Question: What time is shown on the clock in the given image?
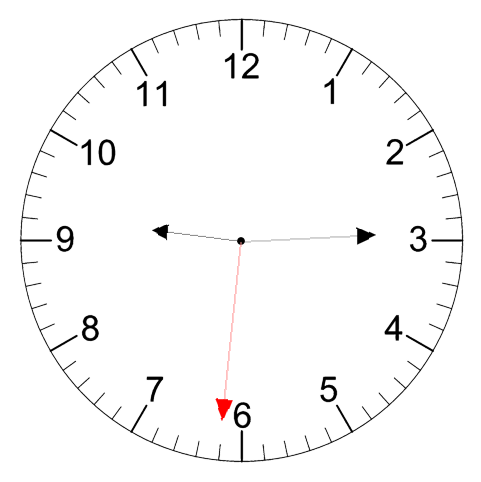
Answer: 09:14:31